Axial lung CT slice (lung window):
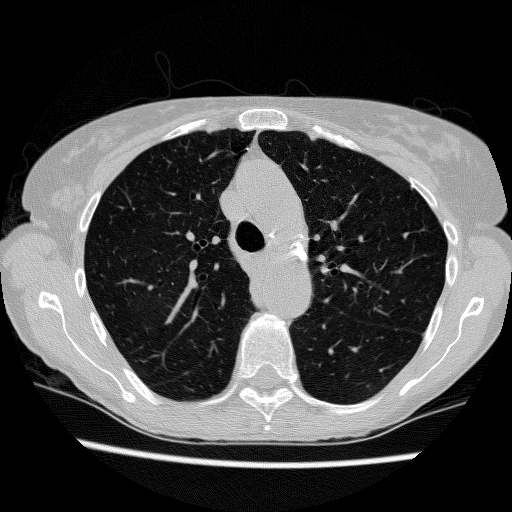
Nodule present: no